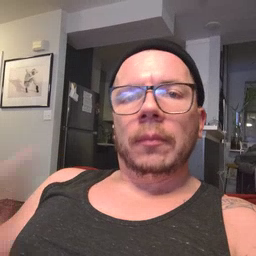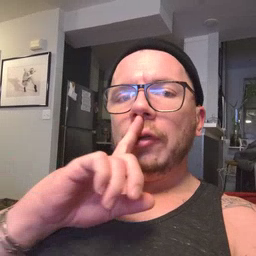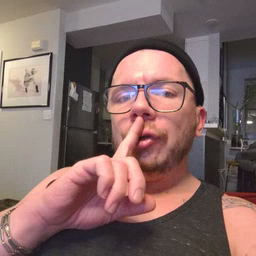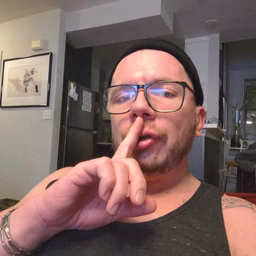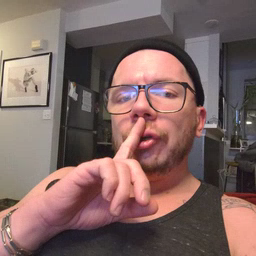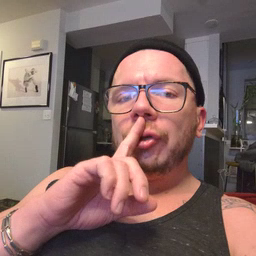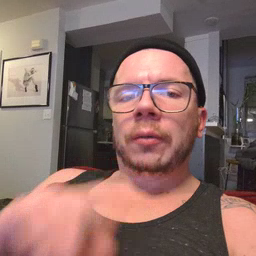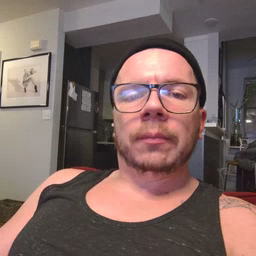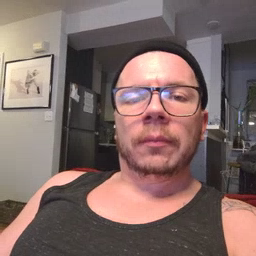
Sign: shhh